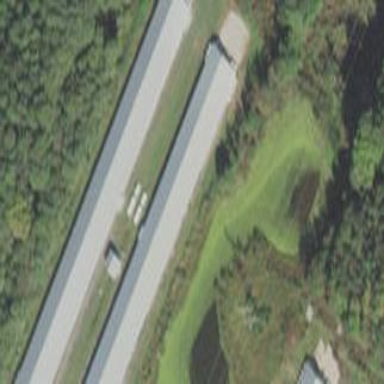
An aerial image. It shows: Farm auxiliary building.